Interaction volume radius: 10 \u00c5
Interaction volume height: 30 \u00c5
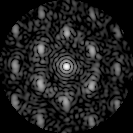
Disorder parameter: 0.5565